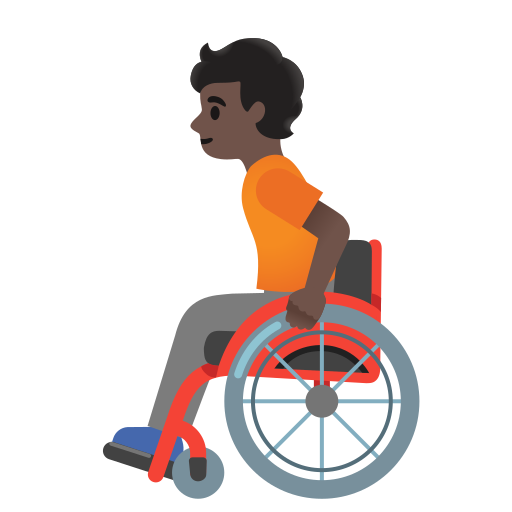
Emoji: 🧑🏿‍🦽